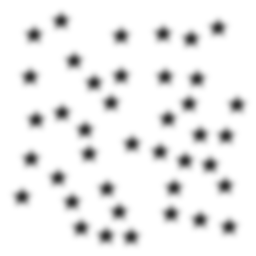
Squares: 0
Triangles: 0
Stars: 40
Total shapes: 40